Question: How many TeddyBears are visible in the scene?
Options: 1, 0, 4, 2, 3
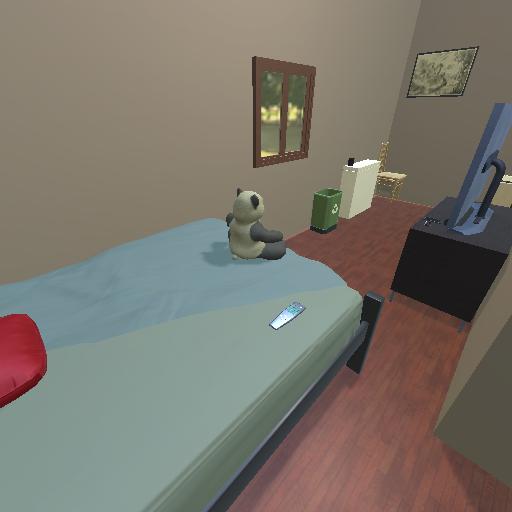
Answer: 1